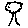
Label: tree